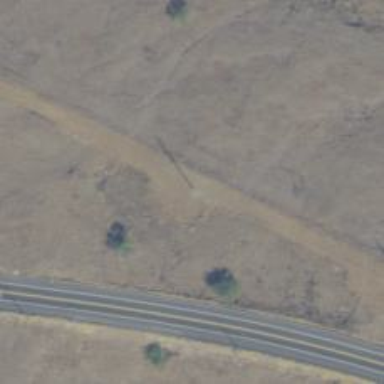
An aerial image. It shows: Power pole.